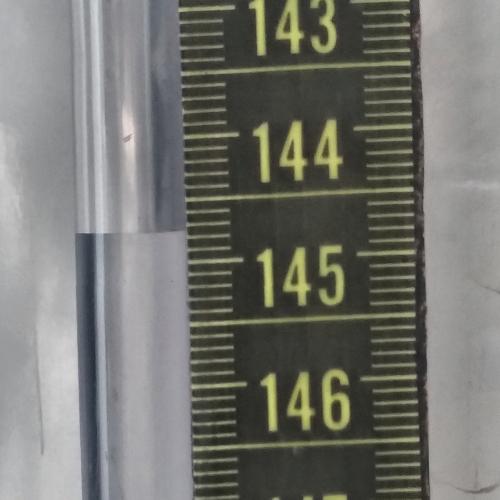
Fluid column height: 144.7 cm